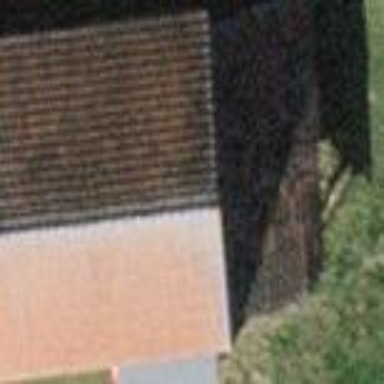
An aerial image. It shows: Shed.